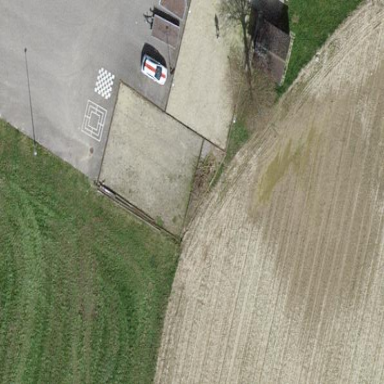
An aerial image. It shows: Gravel pitch for boules leisure activity.